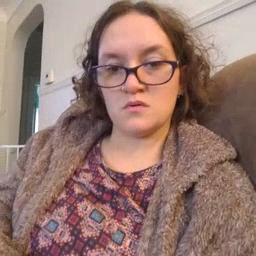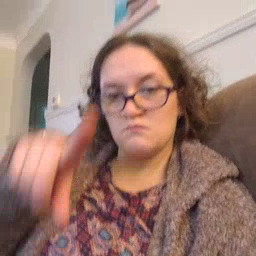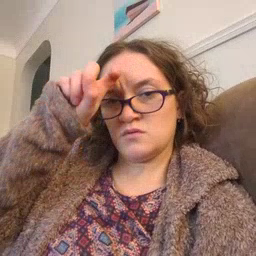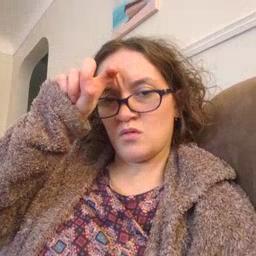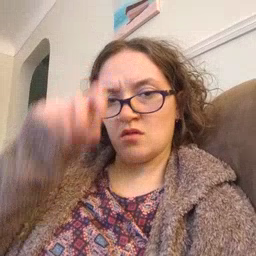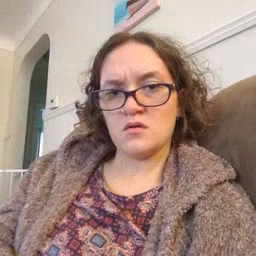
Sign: puzzle